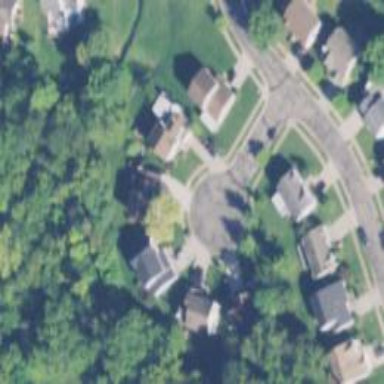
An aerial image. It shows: Residential road.